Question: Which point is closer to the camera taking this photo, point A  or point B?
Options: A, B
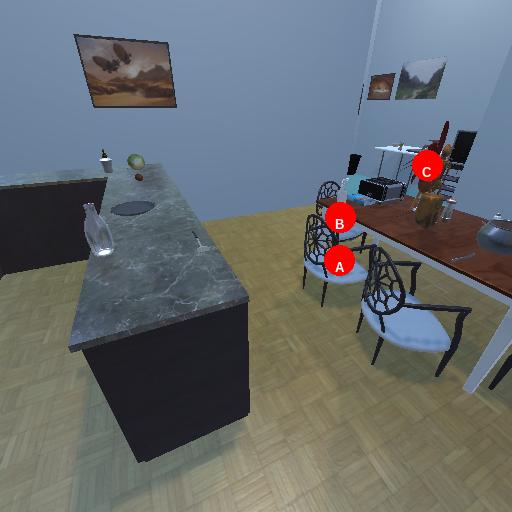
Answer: A